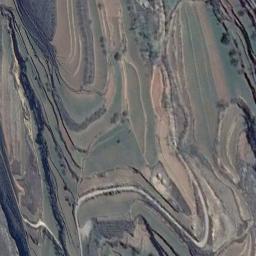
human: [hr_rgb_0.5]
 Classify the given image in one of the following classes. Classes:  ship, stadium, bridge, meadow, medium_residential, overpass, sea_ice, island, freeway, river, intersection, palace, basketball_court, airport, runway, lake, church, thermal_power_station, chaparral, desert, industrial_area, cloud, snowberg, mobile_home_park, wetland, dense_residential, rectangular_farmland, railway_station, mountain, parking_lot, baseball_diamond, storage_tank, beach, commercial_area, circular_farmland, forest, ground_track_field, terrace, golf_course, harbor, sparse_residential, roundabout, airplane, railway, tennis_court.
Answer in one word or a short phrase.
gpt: terrace